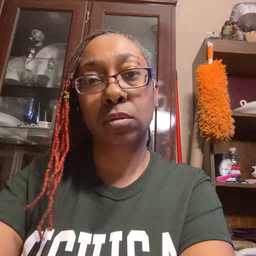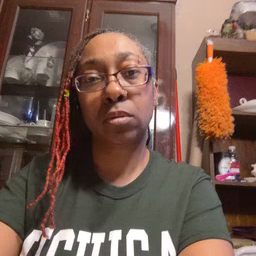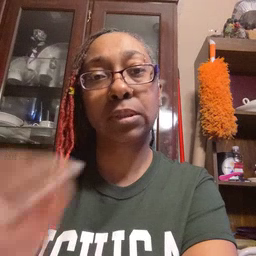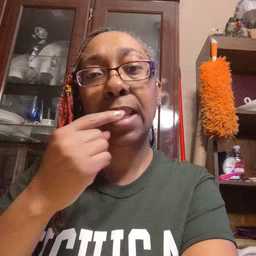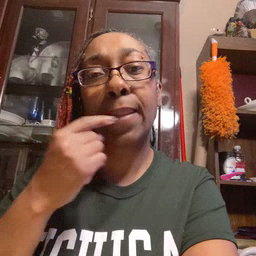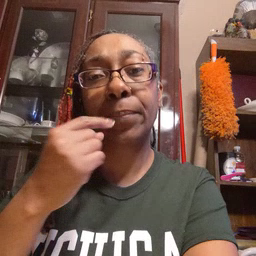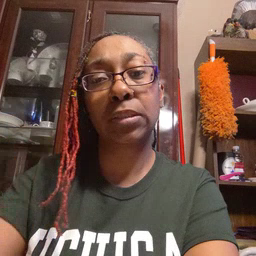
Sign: lips